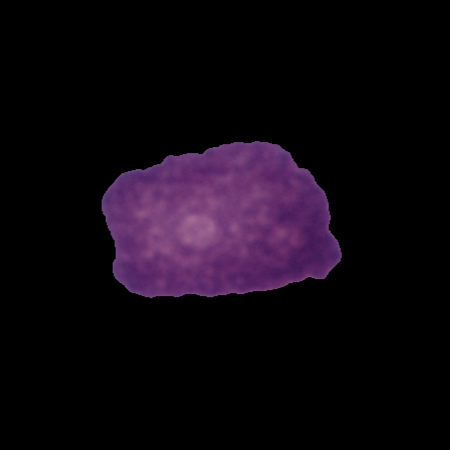
Label: cancer